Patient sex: F
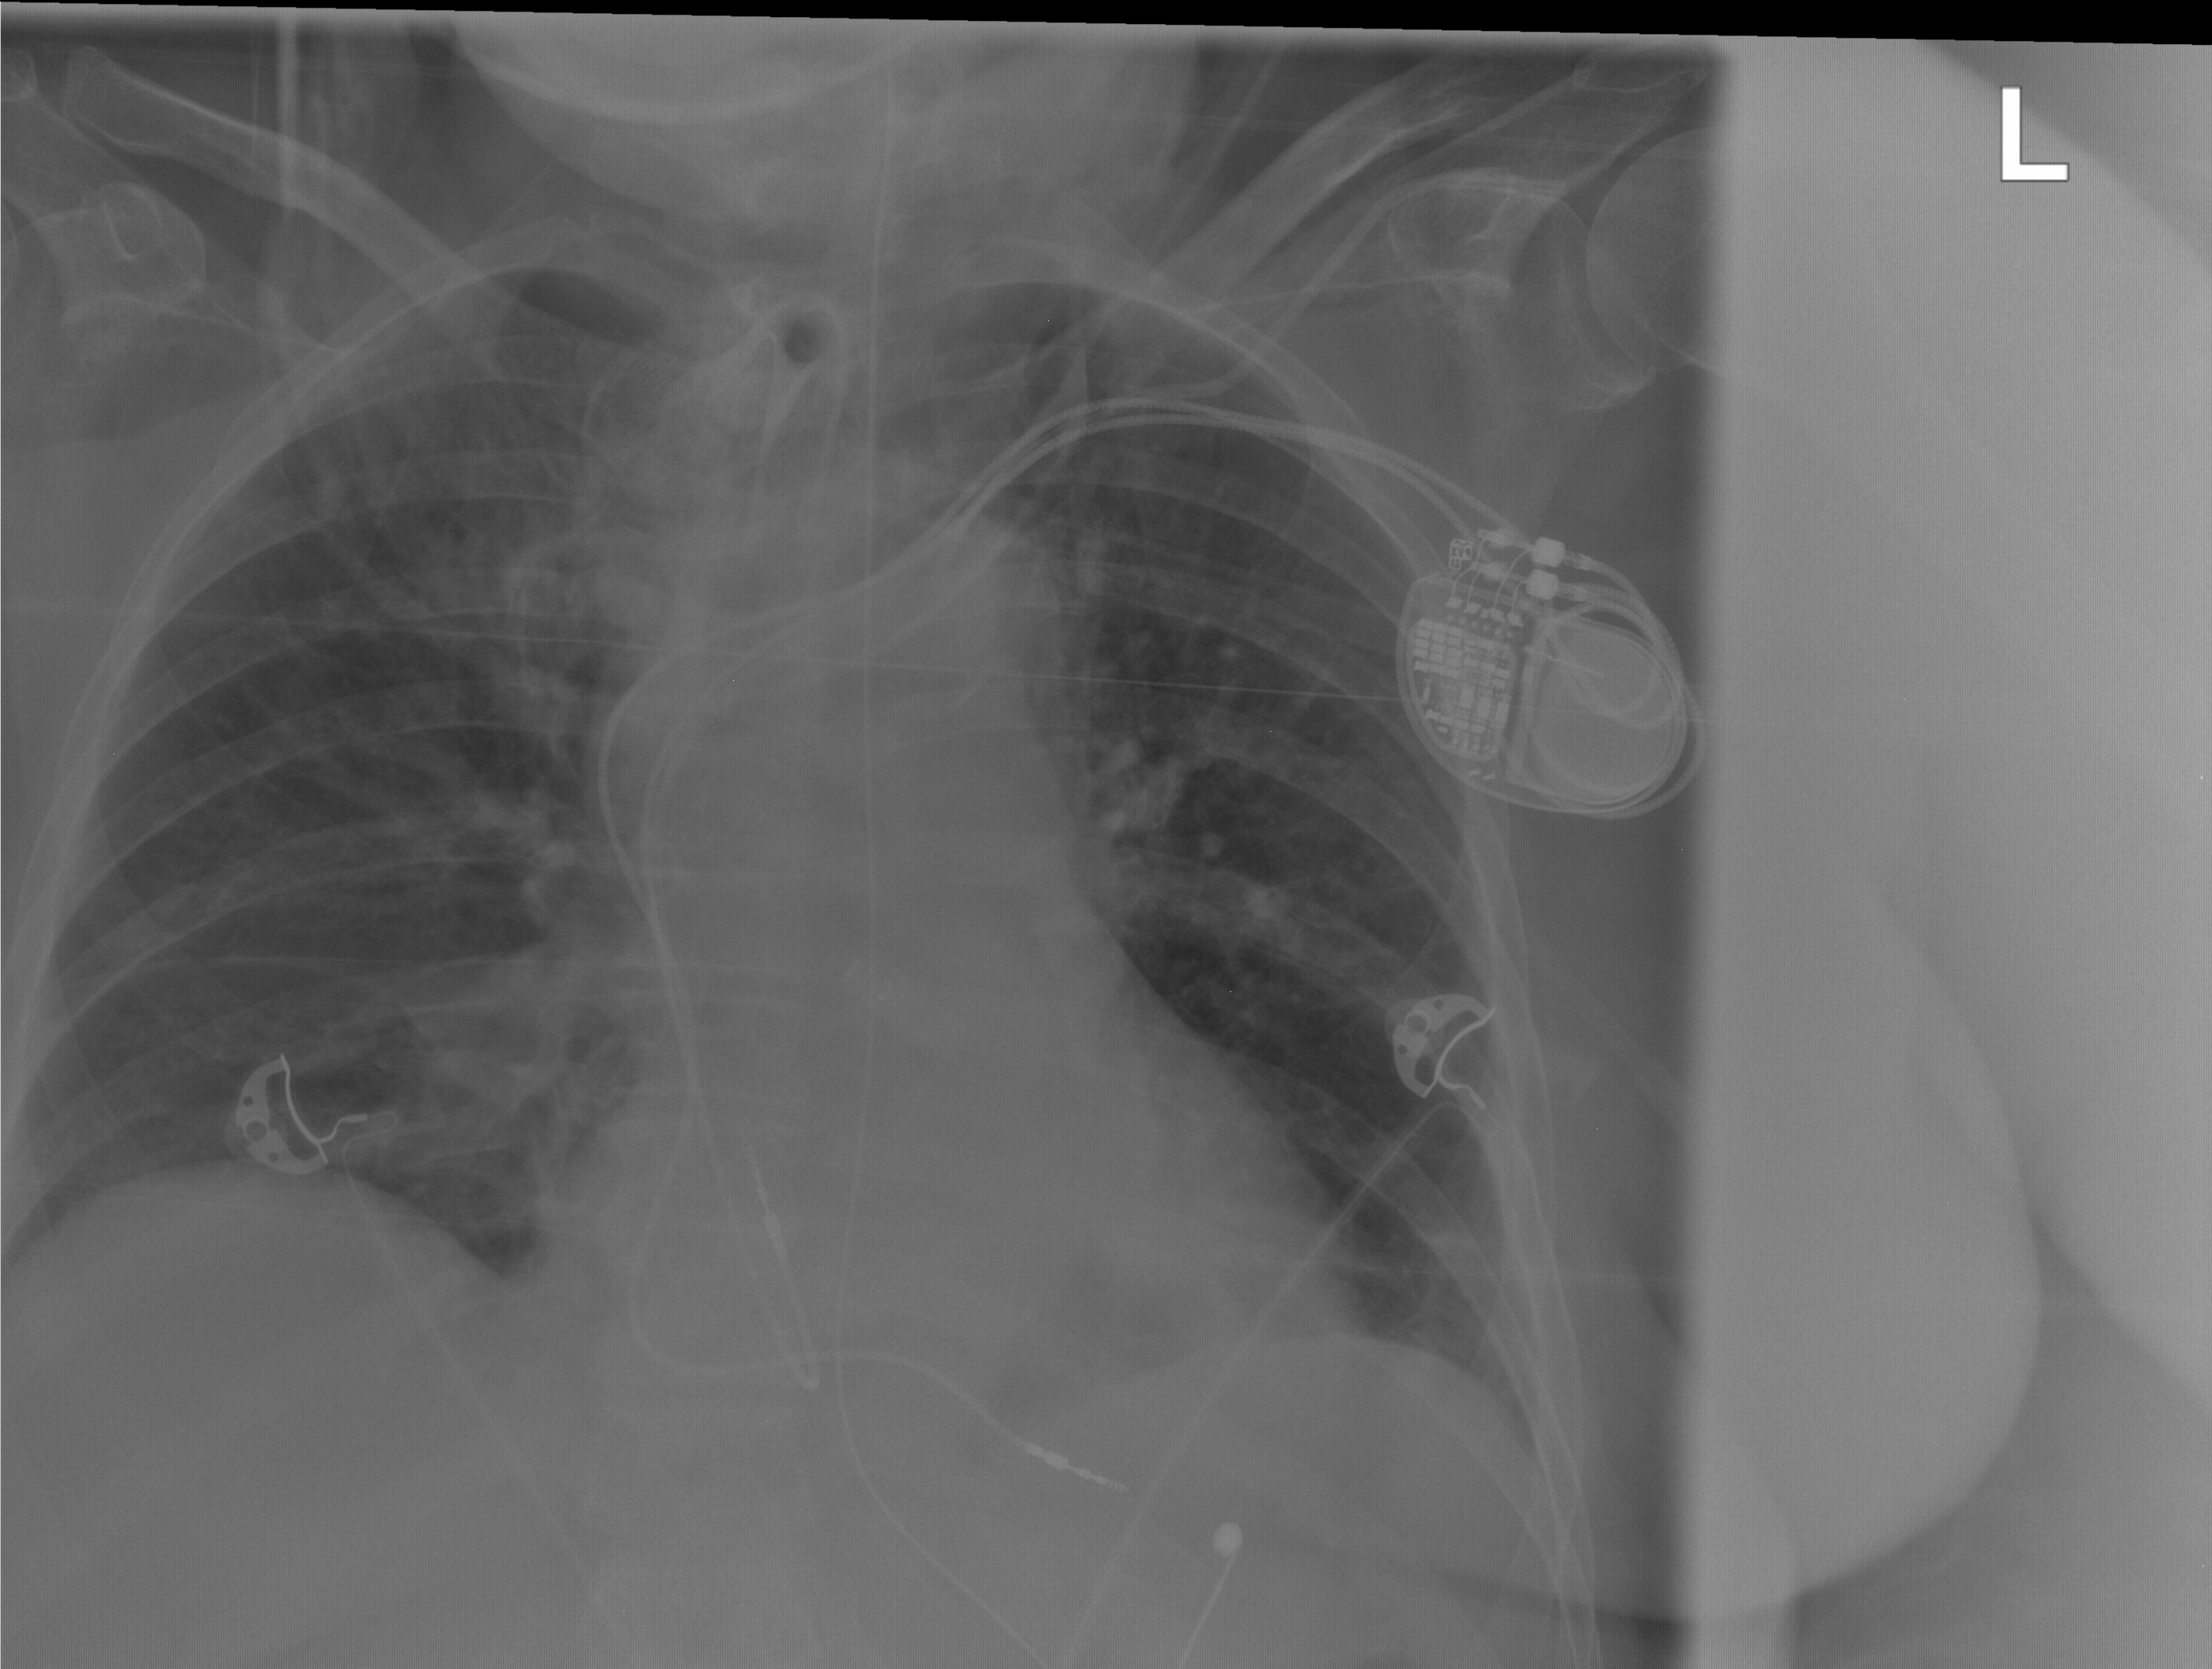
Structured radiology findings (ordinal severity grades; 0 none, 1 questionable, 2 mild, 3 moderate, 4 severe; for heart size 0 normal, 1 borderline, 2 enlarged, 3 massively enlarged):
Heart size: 0
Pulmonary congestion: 0
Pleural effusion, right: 0
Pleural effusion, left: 0
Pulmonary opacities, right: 2
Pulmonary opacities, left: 0
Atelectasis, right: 0
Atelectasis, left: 0